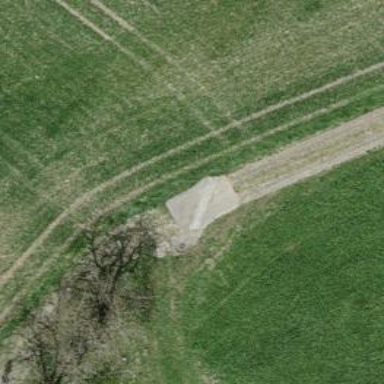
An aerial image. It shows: Track road with grass paver surface.